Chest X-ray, PA view. Patient: 34 years old, sex F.
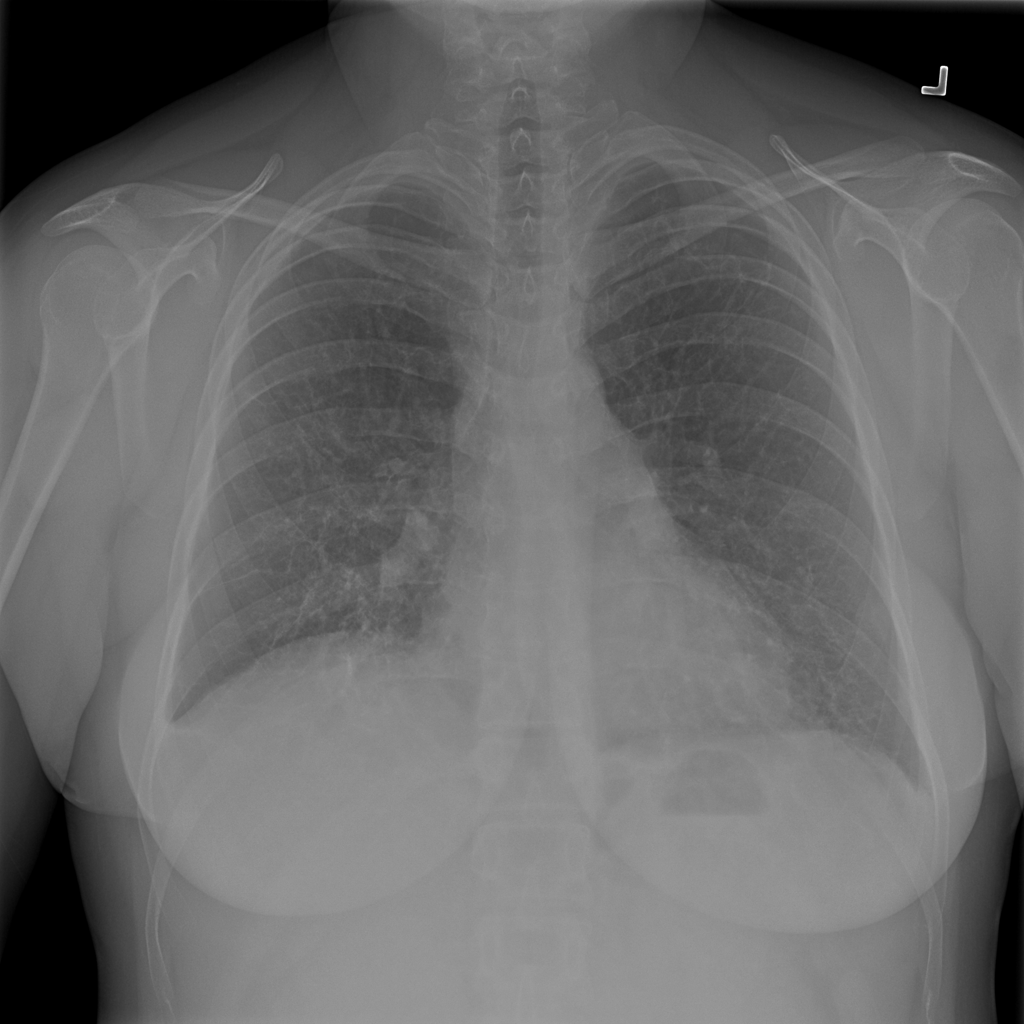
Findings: No Finding